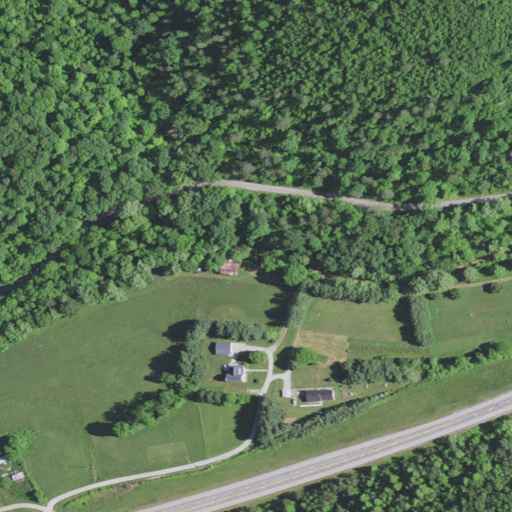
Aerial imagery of valley in Kentucky named Rockhouse Hollow containing deciduous forest, pasture, open development, mixed forest, low intensity development, medium intensity development, and high intensity development